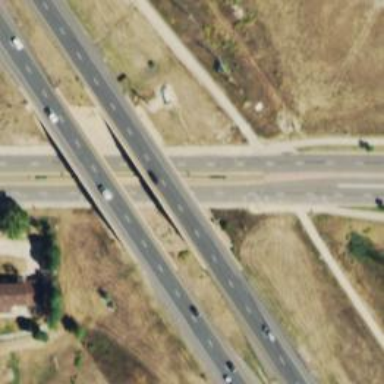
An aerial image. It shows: Viaduct bridge created by man.